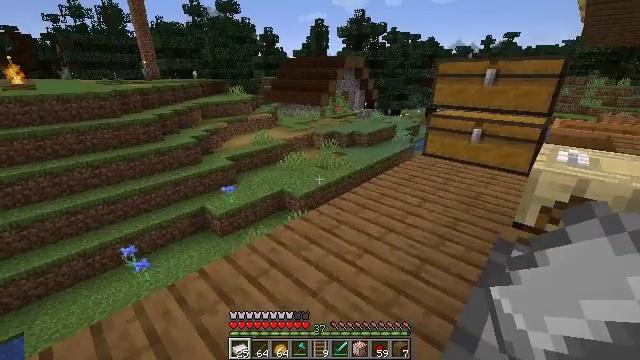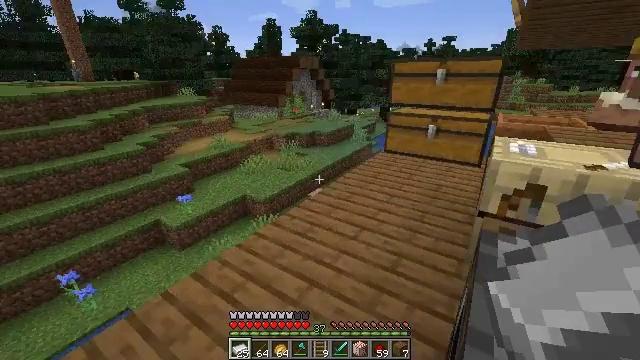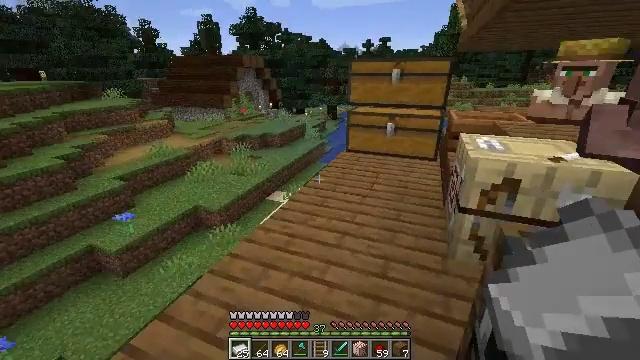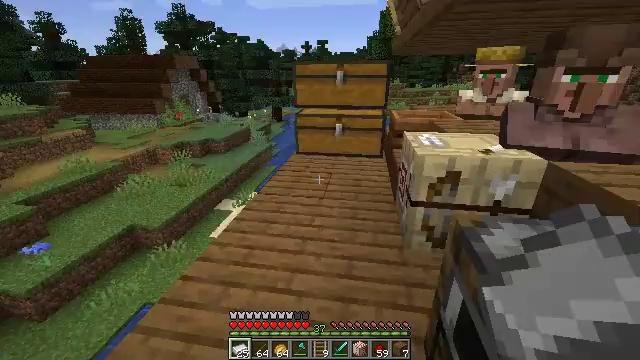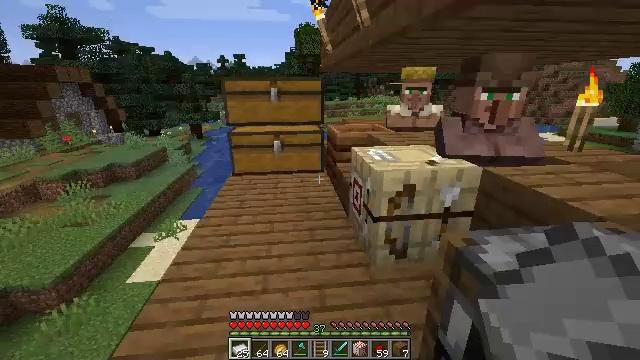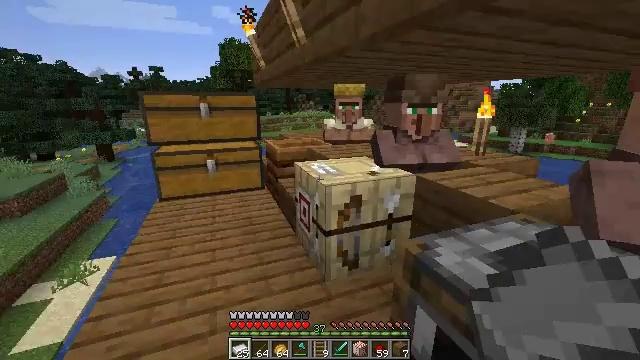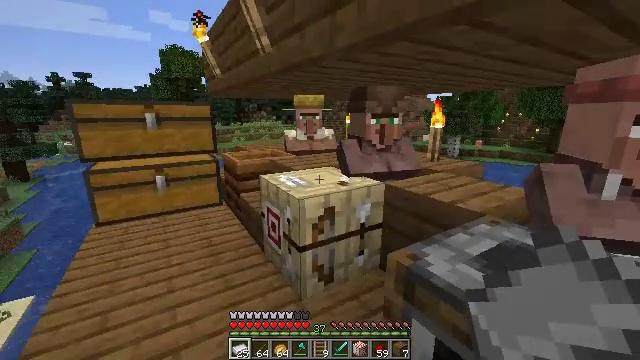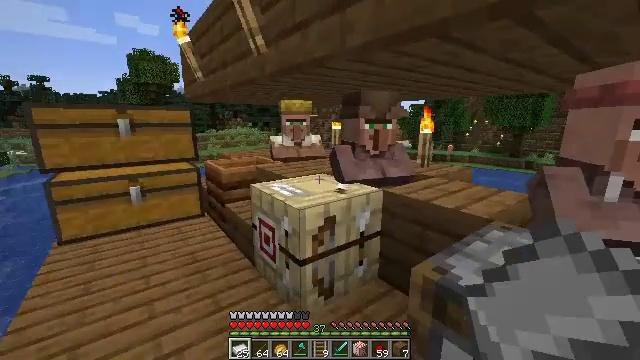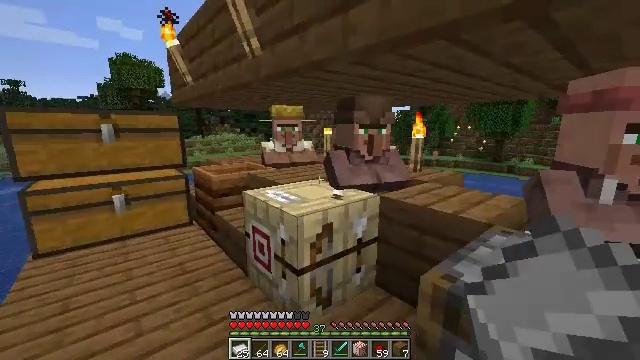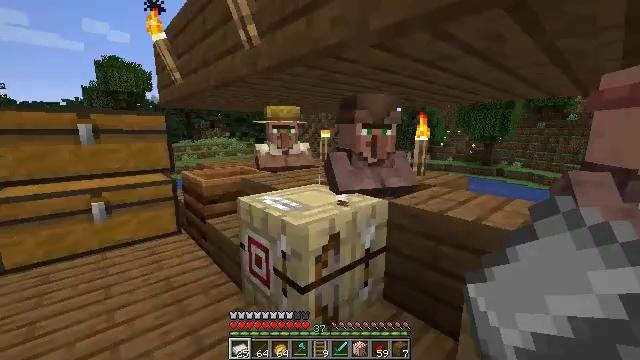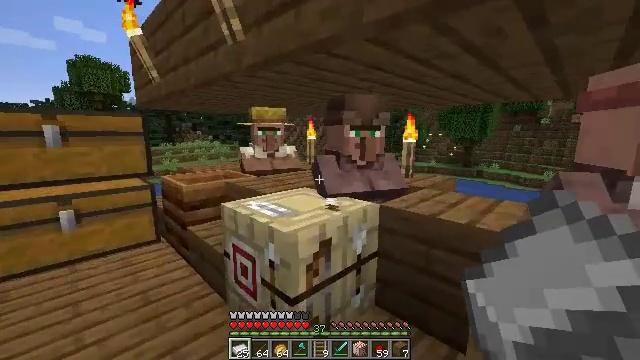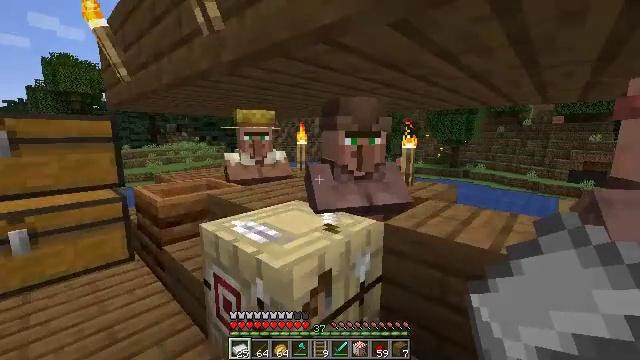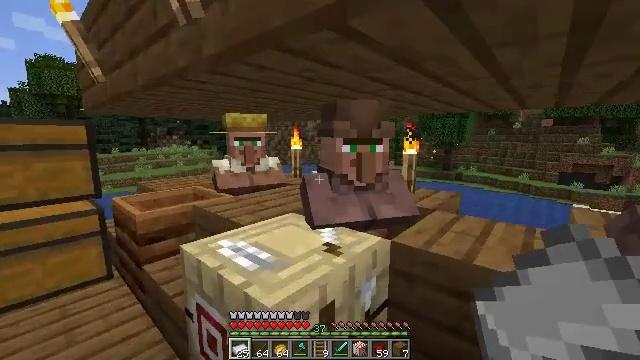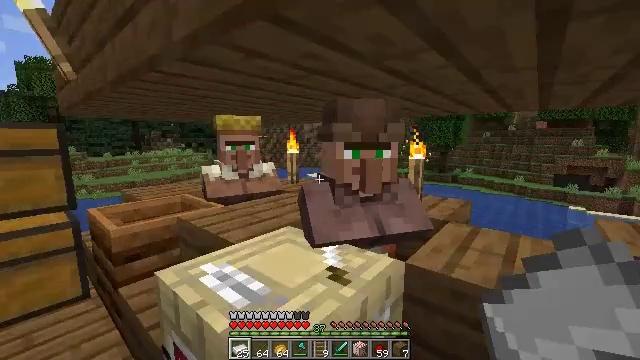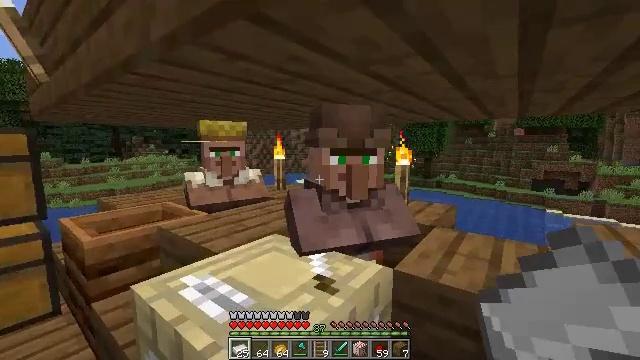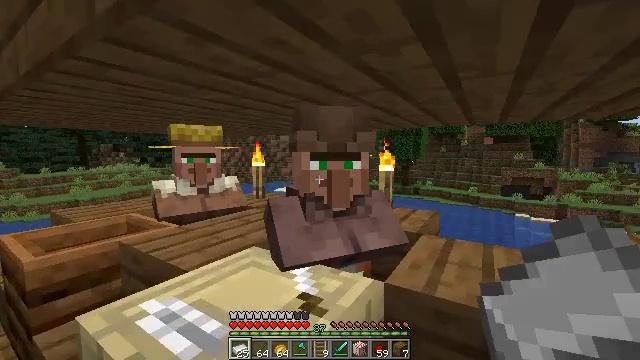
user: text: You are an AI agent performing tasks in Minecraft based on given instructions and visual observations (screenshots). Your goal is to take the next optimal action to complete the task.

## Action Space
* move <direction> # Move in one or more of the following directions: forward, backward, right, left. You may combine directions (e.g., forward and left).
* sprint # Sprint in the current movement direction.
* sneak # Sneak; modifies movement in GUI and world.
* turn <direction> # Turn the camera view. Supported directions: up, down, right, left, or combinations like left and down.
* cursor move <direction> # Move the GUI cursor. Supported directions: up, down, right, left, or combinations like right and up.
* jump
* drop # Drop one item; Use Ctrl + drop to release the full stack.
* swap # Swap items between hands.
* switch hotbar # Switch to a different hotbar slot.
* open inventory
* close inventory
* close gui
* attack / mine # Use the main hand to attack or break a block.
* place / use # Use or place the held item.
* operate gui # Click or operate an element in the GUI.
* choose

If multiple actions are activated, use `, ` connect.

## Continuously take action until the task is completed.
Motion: motion action
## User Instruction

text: Open a crafting table to craft a crossbow.
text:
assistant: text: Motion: move forward and move left, turn right
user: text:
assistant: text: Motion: move forward and move left, turn right
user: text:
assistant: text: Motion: move forward and move left, turn right
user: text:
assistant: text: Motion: move forward and move left, turn right and up
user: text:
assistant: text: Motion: move forward and move left, turn right and up
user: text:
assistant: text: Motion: move forward and move left, turn right and up
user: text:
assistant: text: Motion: move forward and move left, turn right and up
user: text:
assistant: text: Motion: move forward, turn right and up
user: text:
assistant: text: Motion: move forward, turn right
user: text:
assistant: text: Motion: move forward, turn right
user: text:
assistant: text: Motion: move forward, turn right
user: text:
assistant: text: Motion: move forward, turn right
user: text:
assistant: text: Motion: move forward
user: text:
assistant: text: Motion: turn right and up
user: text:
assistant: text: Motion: turn right and up
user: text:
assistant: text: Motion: turn right and up
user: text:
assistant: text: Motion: turn right
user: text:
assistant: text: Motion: no_op
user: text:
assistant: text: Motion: no_op
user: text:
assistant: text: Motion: use / place
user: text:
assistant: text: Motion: use / place
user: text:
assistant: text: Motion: use / place
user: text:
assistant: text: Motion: use / place
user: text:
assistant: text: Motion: no_op
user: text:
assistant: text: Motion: open gui
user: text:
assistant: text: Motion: no_op
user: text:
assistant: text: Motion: no_op
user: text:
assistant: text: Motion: no_op
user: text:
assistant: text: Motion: no_op
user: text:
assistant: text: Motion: cursor move left